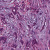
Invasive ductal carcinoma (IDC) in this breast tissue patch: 1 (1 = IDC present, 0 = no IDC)